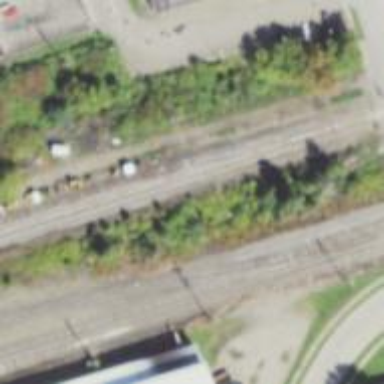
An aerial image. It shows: Railway siding with rails.